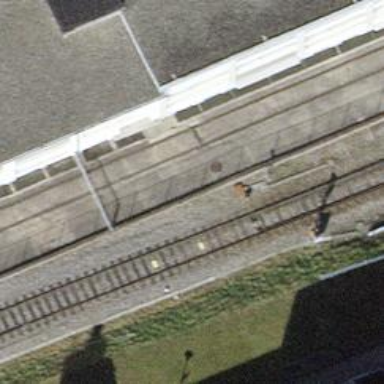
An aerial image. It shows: Railway switch.